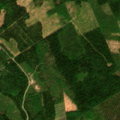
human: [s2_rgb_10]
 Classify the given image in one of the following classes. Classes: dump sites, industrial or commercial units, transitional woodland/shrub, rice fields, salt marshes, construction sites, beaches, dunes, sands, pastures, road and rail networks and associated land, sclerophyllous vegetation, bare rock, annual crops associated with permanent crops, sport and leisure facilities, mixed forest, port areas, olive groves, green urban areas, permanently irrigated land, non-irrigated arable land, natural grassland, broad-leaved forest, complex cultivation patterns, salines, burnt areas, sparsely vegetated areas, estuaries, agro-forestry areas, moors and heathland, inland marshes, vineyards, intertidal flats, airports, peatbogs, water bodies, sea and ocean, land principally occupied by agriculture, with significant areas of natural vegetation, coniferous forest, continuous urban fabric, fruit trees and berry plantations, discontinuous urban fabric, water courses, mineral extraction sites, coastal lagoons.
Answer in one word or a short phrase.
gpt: coniferous forest, mixed forest